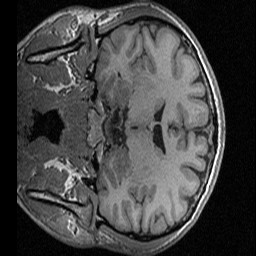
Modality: T1w
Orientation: coronal
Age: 25
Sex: male